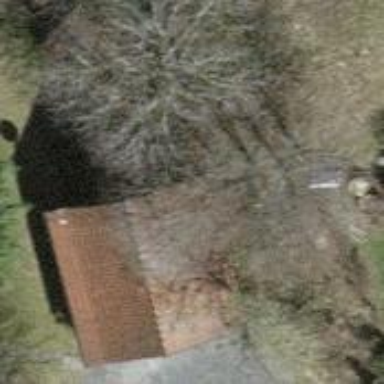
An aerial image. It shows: Garage.